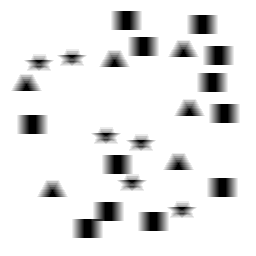
Squares: 12
Triangles: 6
Stars: 6
Total shapes: 24